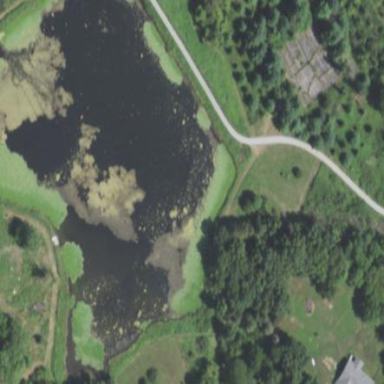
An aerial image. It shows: Peaceful pond surrounded by nature.